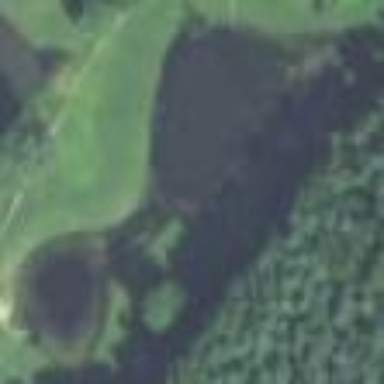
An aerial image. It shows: Beautiful lake surrounded by nature.